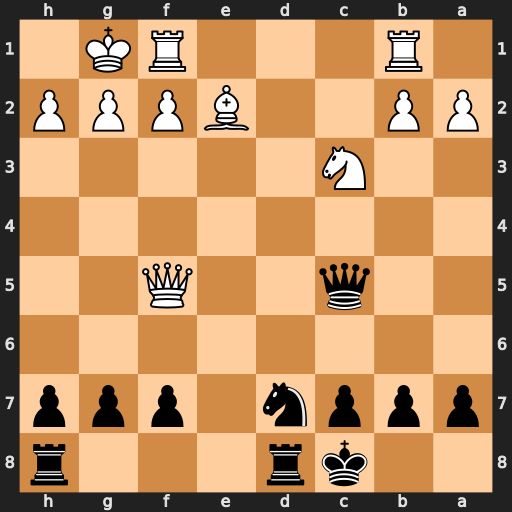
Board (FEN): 2kr3r/pppn1ppp/8/2q2Q2/8/2N5/PP2BPPP/1R3RK1
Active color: b
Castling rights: -
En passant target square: -
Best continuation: Qxf5